Field crop: maize
Growth stage: 2
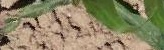
Species: maize